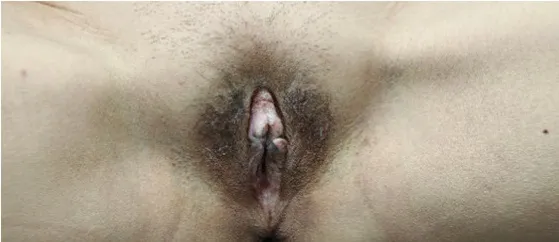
After treatment, the patient's skin area is significantly reduced and the skin becomes thinner.
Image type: medical_photograph (other_medical_photograph)